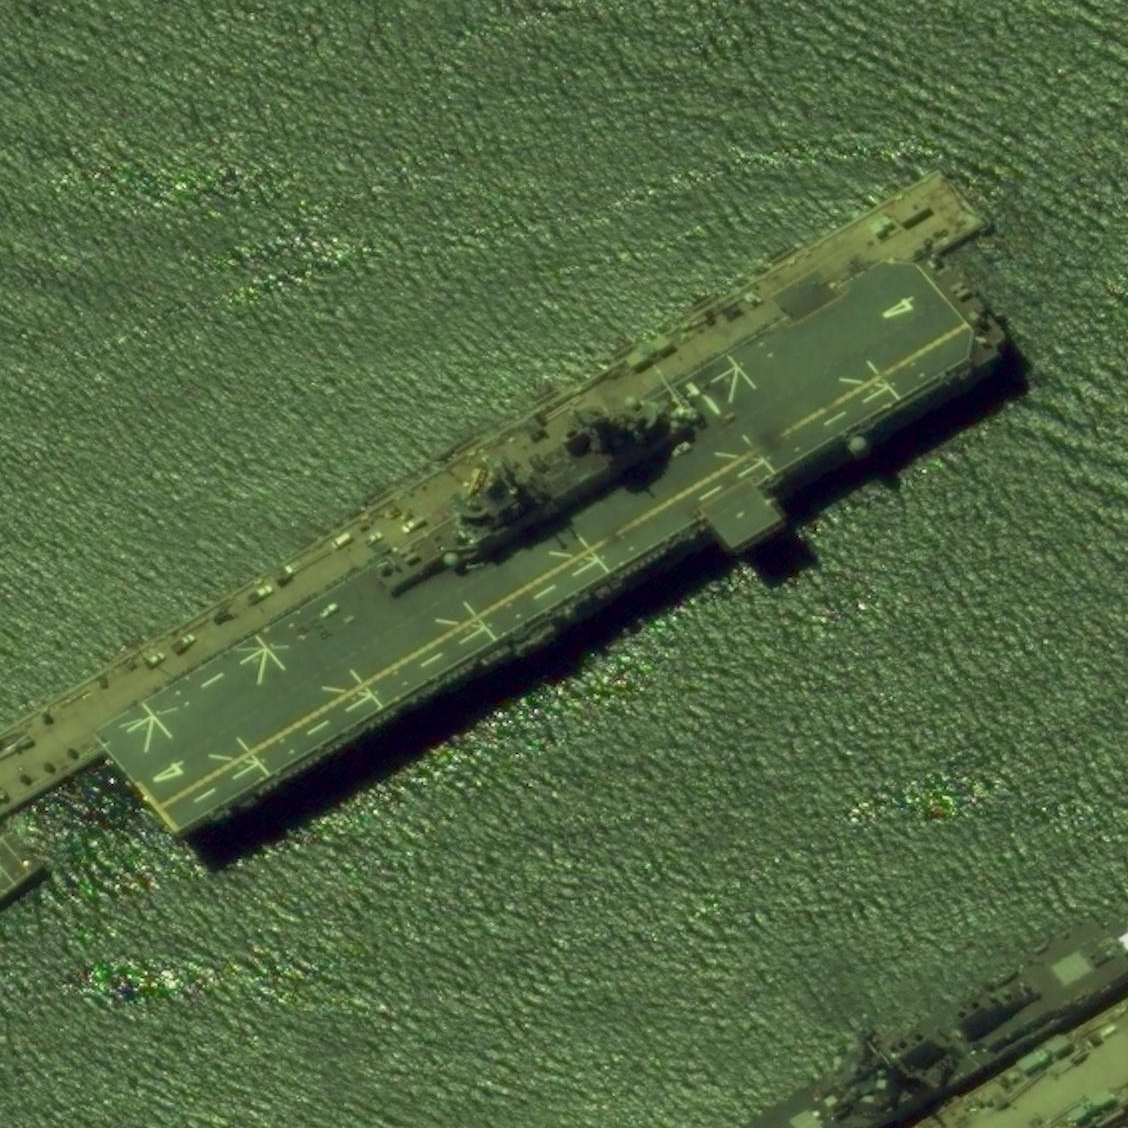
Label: assault